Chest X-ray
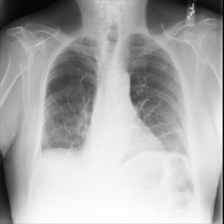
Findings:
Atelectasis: positive
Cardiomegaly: negative
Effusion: positive
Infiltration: negative
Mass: negative
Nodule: negative
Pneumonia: negative
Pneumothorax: negative
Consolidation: negative
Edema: negative
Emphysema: negative
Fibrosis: negative
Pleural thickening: negative
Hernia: negative